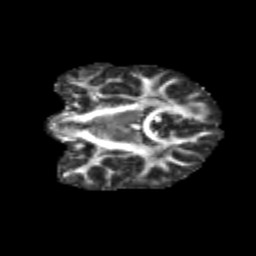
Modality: FA
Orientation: coronal
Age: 12
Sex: male
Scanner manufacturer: siemens
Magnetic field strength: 3 T
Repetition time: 3.8 s
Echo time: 0.07 s